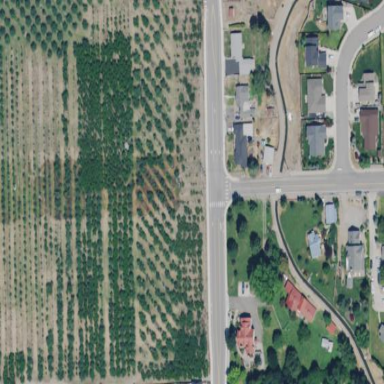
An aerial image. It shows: Orchard.